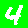
Digit: 4